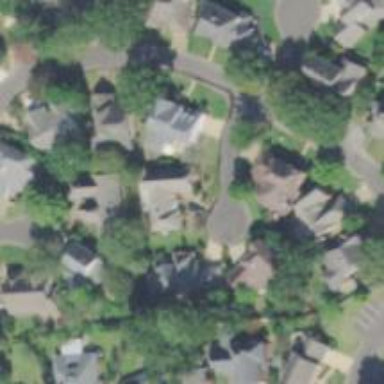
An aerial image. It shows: Driveway.